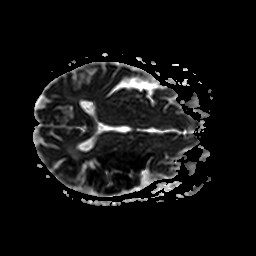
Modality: ADC
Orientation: axial
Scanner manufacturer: philips
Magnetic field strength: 1.5 T
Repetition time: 4.684 s
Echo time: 0.07764 s